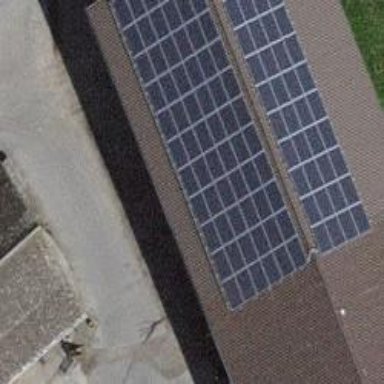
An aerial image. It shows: Solar power generator with photovoltaic panels.